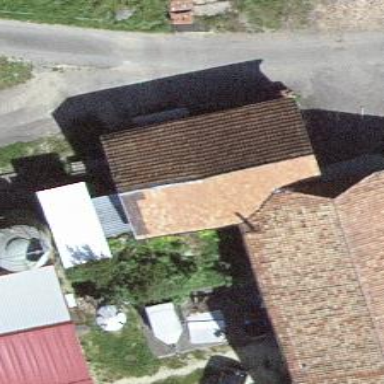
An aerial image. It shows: Gabled building.